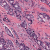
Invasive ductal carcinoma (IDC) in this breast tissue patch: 1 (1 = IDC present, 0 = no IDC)